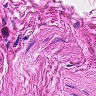
Metastatic tissue present: no